Question: I am learning Twiiter Bootstrap 3.0. I've gone thorough grid system. Basically I want to achieve structure as given below:

In the second row I've split right div in two rows as "ON" & "OFF" div, but in left side "SETPOINT" div height is not same. I want to make both div height same. Please light my path. I can do this using <URL> but I want it in BOOTSTRAP 3.0 way. My Code is like this:
'''
<div class="container">
<header class="row top-buffer divHeader">
<div class="col-xs-8 myBorder">
<h1>Logo</h1>
</div>
<div class="col-xs-4 myBorder">
<div class="col-xs-offset-1 col-xs-10 col-xs-offset-1 myBorder">
<h1>Setting</h1>
</div>
</div>
'''
'''
<div class="container">
<div class="row top-buffer divBG">
<div class="col-xs-8">
<h1>Setpoint</h1>
</div>
<div class="col-xs-4">
<div class="col-xs-offset-1 col-xs-10 col-xs-offset-1">
<h1>On</h1>
</div>
<div class="col-xs-offset-1 col-xs-10 col-xs-offset-1">
<h1>Off</h1>
</div>
</div>
</div>
'''
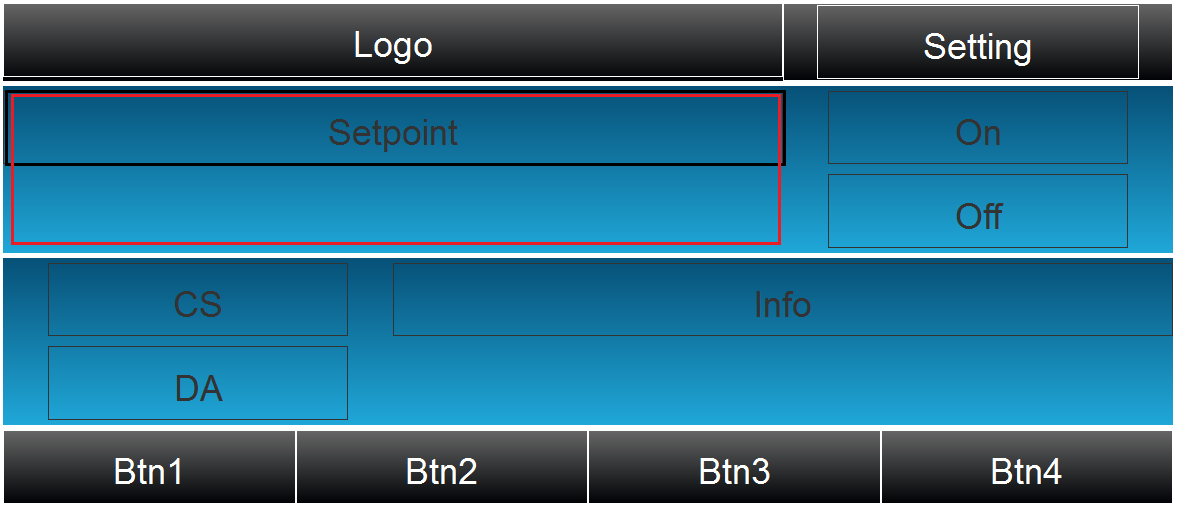
Answer: Here is another approach using CSS negative margins. Just add the 'equal' class to the Bootstrap row:
'''
.row.equal [class*="col-"]{
margin-bottom: -99999px;
padding-bottom: 99999px;
}
.row.equal{
overflow: hidden;
}
'''
<URL>